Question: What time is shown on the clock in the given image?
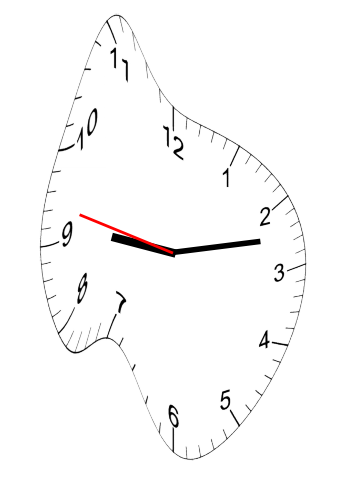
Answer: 09:12:47